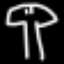
Label: mushroom